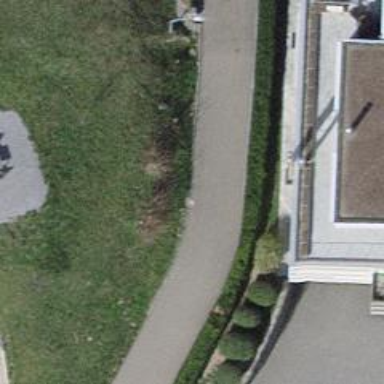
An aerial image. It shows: Bollard.